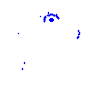
Particle: pion